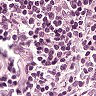
Metastatic tissue present: no